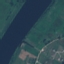
Land use / land cover: River